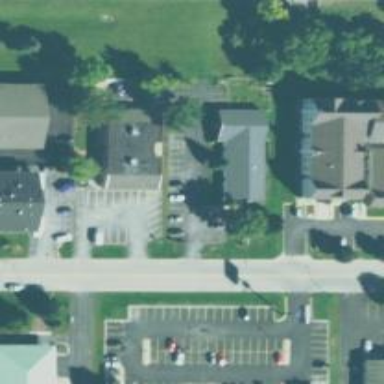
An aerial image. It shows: Veterinary facility.